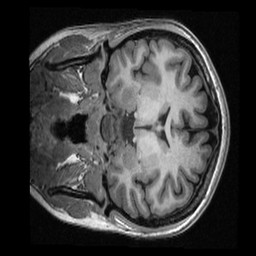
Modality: T1w
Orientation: coronal
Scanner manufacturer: ge
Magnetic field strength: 3 T
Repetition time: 0.007712 s
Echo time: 0.002948 s